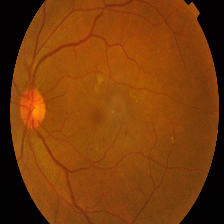
Diabetic retinopathy grade: Proliferative DR